Question: I wish to increase the size of a control whenever the user hovers the mouse.
The size increase should not readjust the other controls, rather the current control should overlap the neighboring controls as is the case with google search (images tab) shown below:

The image with red border overlaps the other images.
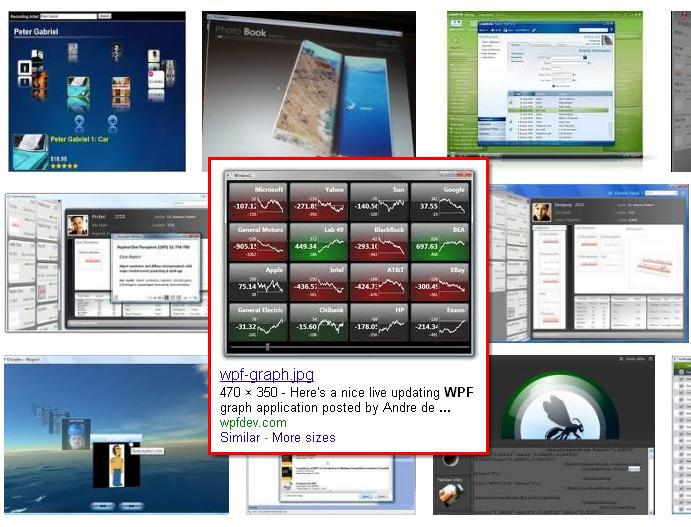
Answer: You could use ScaleTransform in RenderTransform on IsMouseOver. If you want the Scaling to be done from the Center of the Control you can use 'RenderTransformOrigin="0.5,0.5"'. Also, you'll probably need to set the ZIndex in the Trigger to make sure it is displayed on top of the other Controls. Example with a TextBlock
Try it like this
'''
<ItemsControl Margin="50">
<ItemsControl.Resources>
<Style x:Key="ScaleStyle" TargetType="TextBlock">
<Style.Triggers>
<Trigger Property="IsMouseOver" Value="True">
<Setter Property="Grid.ZIndex" Value="1"/>
<Setter Property="RenderTransform">
<Setter.Value>
<ScaleTransform ScaleX="1.1" ScaleY="1.1"/>
</Setter.Value>
</Setter>
</Trigger>
</Style.Triggers>
</Style>
</ItemsControl.Resources>
<TextBlock Style="{StaticResource ScaleStyle}" RenderTransformOrigin="0.5,0.5" Text="Something.." Background="Red" Height="20"/>
<TextBlock Style="{StaticResource ScaleStyle}" RenderTransformOrigin="0.5,0.5" Text="TextBlock2" Background="DarkBlue" Height="20"/>
<TextBlock Style="{StaticResource ScaleStyle}" RenderTransformOrigin="0.5,0.5" Text="TextBlock3" Background="DarkBlue" Height="20" Foreground="White"/>
<TextBlock Style="{StaticResource ScaleStyle}" RenderTransformOrigin="0.5,0.5" Text="TextBlock4" Background="DarkBlue" Height="20" Foreground="White"/>
</ItemsControl>
'''